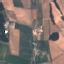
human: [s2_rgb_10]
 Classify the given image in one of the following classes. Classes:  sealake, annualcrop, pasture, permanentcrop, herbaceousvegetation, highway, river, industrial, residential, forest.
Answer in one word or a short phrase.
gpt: PermanentCrop